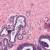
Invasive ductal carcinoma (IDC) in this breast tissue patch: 0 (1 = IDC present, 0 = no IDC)